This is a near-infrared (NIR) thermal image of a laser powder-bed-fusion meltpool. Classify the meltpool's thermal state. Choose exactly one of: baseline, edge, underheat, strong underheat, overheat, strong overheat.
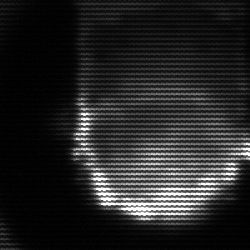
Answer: baseline